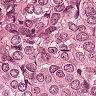
Metastatic tissue present: yes